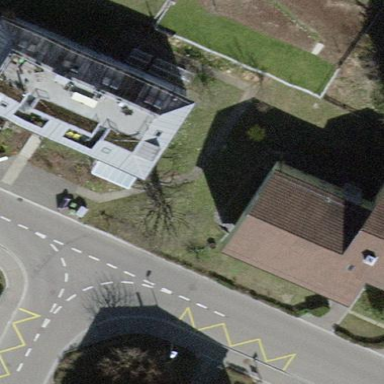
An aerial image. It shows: Unique quadruple saltbox-shaped roof outlines building with multiple apartments.